Question: I have a form that submits just fine in FF, IE 8, IE 9, chrome.
In safari (windows), it submits but my model is empty. This behavior is only on my dev and prod site, not local development. Local development works normal. What am i doing wrong here?
Form:
'''
<form action="/NetSite/Applications/ElectronicFileTransfer" id="TransfersSearchForm" method="post">
<table class="siteTable">
<tbody>
<tr>
<th style="width: 20%;">FICE</th>
<td style="width: 80%;"><input id="Criteria_Fice" maxlength="6" name="Criteria.Fice" size="6" type="text" value="" /></td>
</tr>
<tr>
<th>Source Email</th>
<td><input id="Criteria_SourceEmail" maxlength="40" name="Criteria.SourceEmail" size="25" type="text" value="" /></td>
</tr>
<tr>
<th>Target Email</th>
<td><input id="Criteria_TargetEmail" maxlength="100" name="Criteria.TargetEmail" size="25" type="text" value="" /></td>
</tr>
<tr>
<th>Upload From Date</th>
<td>
<input class="datePicker" data-val="true" data-val-date="Invalid date specified. Date should be like MM/DD/YYYY." id="Criteria_FromDate" maxlength="12" name="Criteria.FromDate" size="12" type="text" value="" />
<span class="field-validation-valid" data-valmsg-for="Criteria.FromDate" data-valmsg-replace="true"></span>
</td>
</tr>
<tr>
<th>Upload To Date</th>
<td>
<input class="datePicker" data-val="true" data-val-date="Invalid date specified. Date should be like MM/DD/YYYY." id="Criteria_ToDate" maxlength="12" name="Criteria.ToDate" size="12" type="text" value="" />
<span class="field-validation-valid" data-valmsg-for="Criteria.ToDate" data-valmsg-replace="true"></span>
</td>
</tr>
<tr>
<th class="empty"></th>
<td>
<button type="submit" title="Search" id="SubmitButton" class="gradientbutton gradientsmall gradientorange">Search</button>&nbsp;
<button type="button" title="Clear" id="ClearButton" class="gradientbutton gradientsmall gradientorange">Reset</button>
</td>
</tr>
</tbody>
</table>
</form>
'''
JS submit method called by the event:
'''
searchFormSubmit: function ($form, currentForm) {
if ($form.valid()) {
var $button = $("#" + FileTransferHome._enum.SubmitButton);
var $searchResults = $("#" + FileTransferHome._enum.SearchResultsDivId);
jMessage("Processing request...", $button, true, false);
$.ajax({
cache: false,
url: currentForm.action,
type: currentForm.method,
data: $form.serialize(),
error: function (xhr, ajaxOptions, thrownError) {
jMessageHide();
$searchResults.html(xhr.responseText).addClass(JSGlobalVars.MessageBoxError).fadeIn('slow');
},
success: function (result) {
jMessageHide();
$searchResults.removeClass(JSGlobalVars.MessageBoxError).html(result).fadeIn('slow');
location.hash = "SEARCHRESULTS";
}
});
}
}
'''
Action:
I have an else block in there that i have put in just to test this case and it executes rather than the main block.
'''
[HttpPost]
public ActionResult Index(ElectronicFileTransferHomeViewModel model)
{
... actions...
}
'''

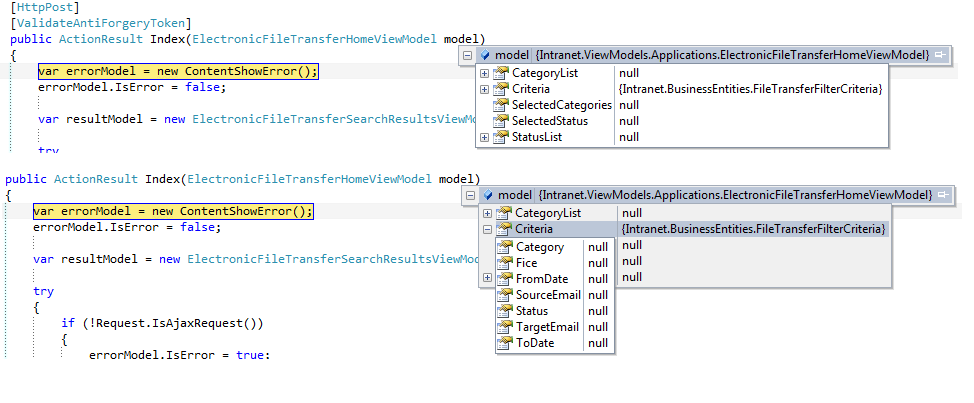
Answer: This in as internal app and behind windows login. Safari has a non issue with with windows authentication.
A work around that seems to be working for us (although not ideal) is to put Safari in Private browsing mode.